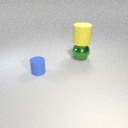
large green metal sphere to the right of small blue rubber cylinder